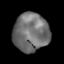
Tissue: lung
Cell type: Epithelial cells
Senescence score: 0.2293
Nuclear area (px): 1343
Mean DAPI intensity: 112.586